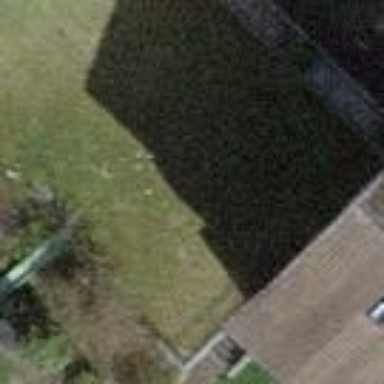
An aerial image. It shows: Garage building.